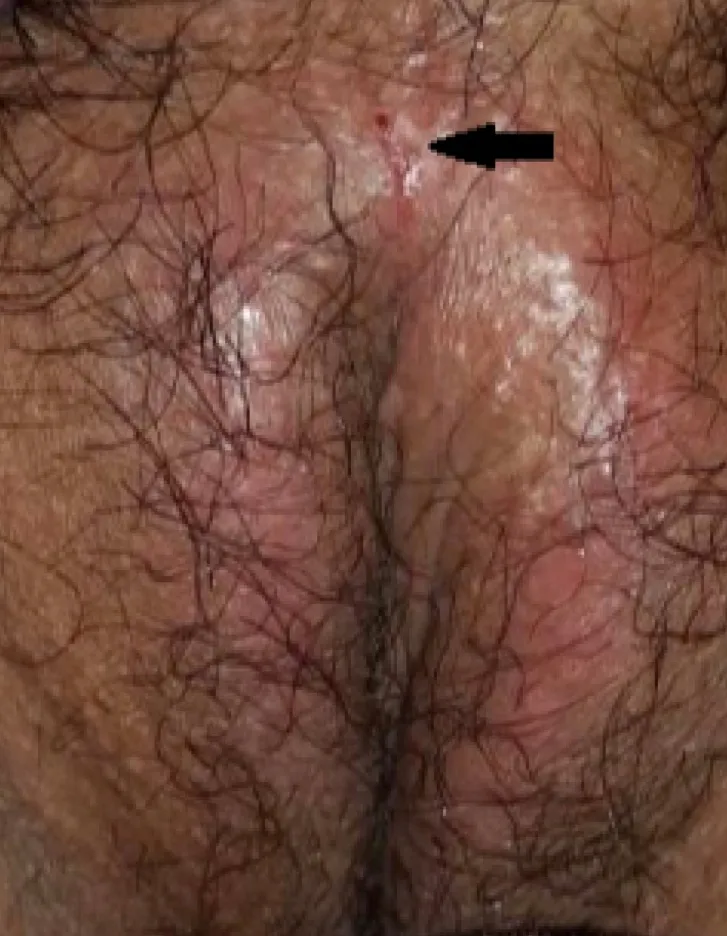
Ulcerated vulvar lesion.
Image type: medical_photograph (skin_photograph)